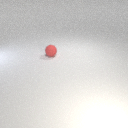
small red rubber sphere